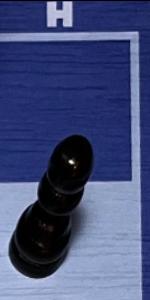
Label: Pawn_Black